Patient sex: F
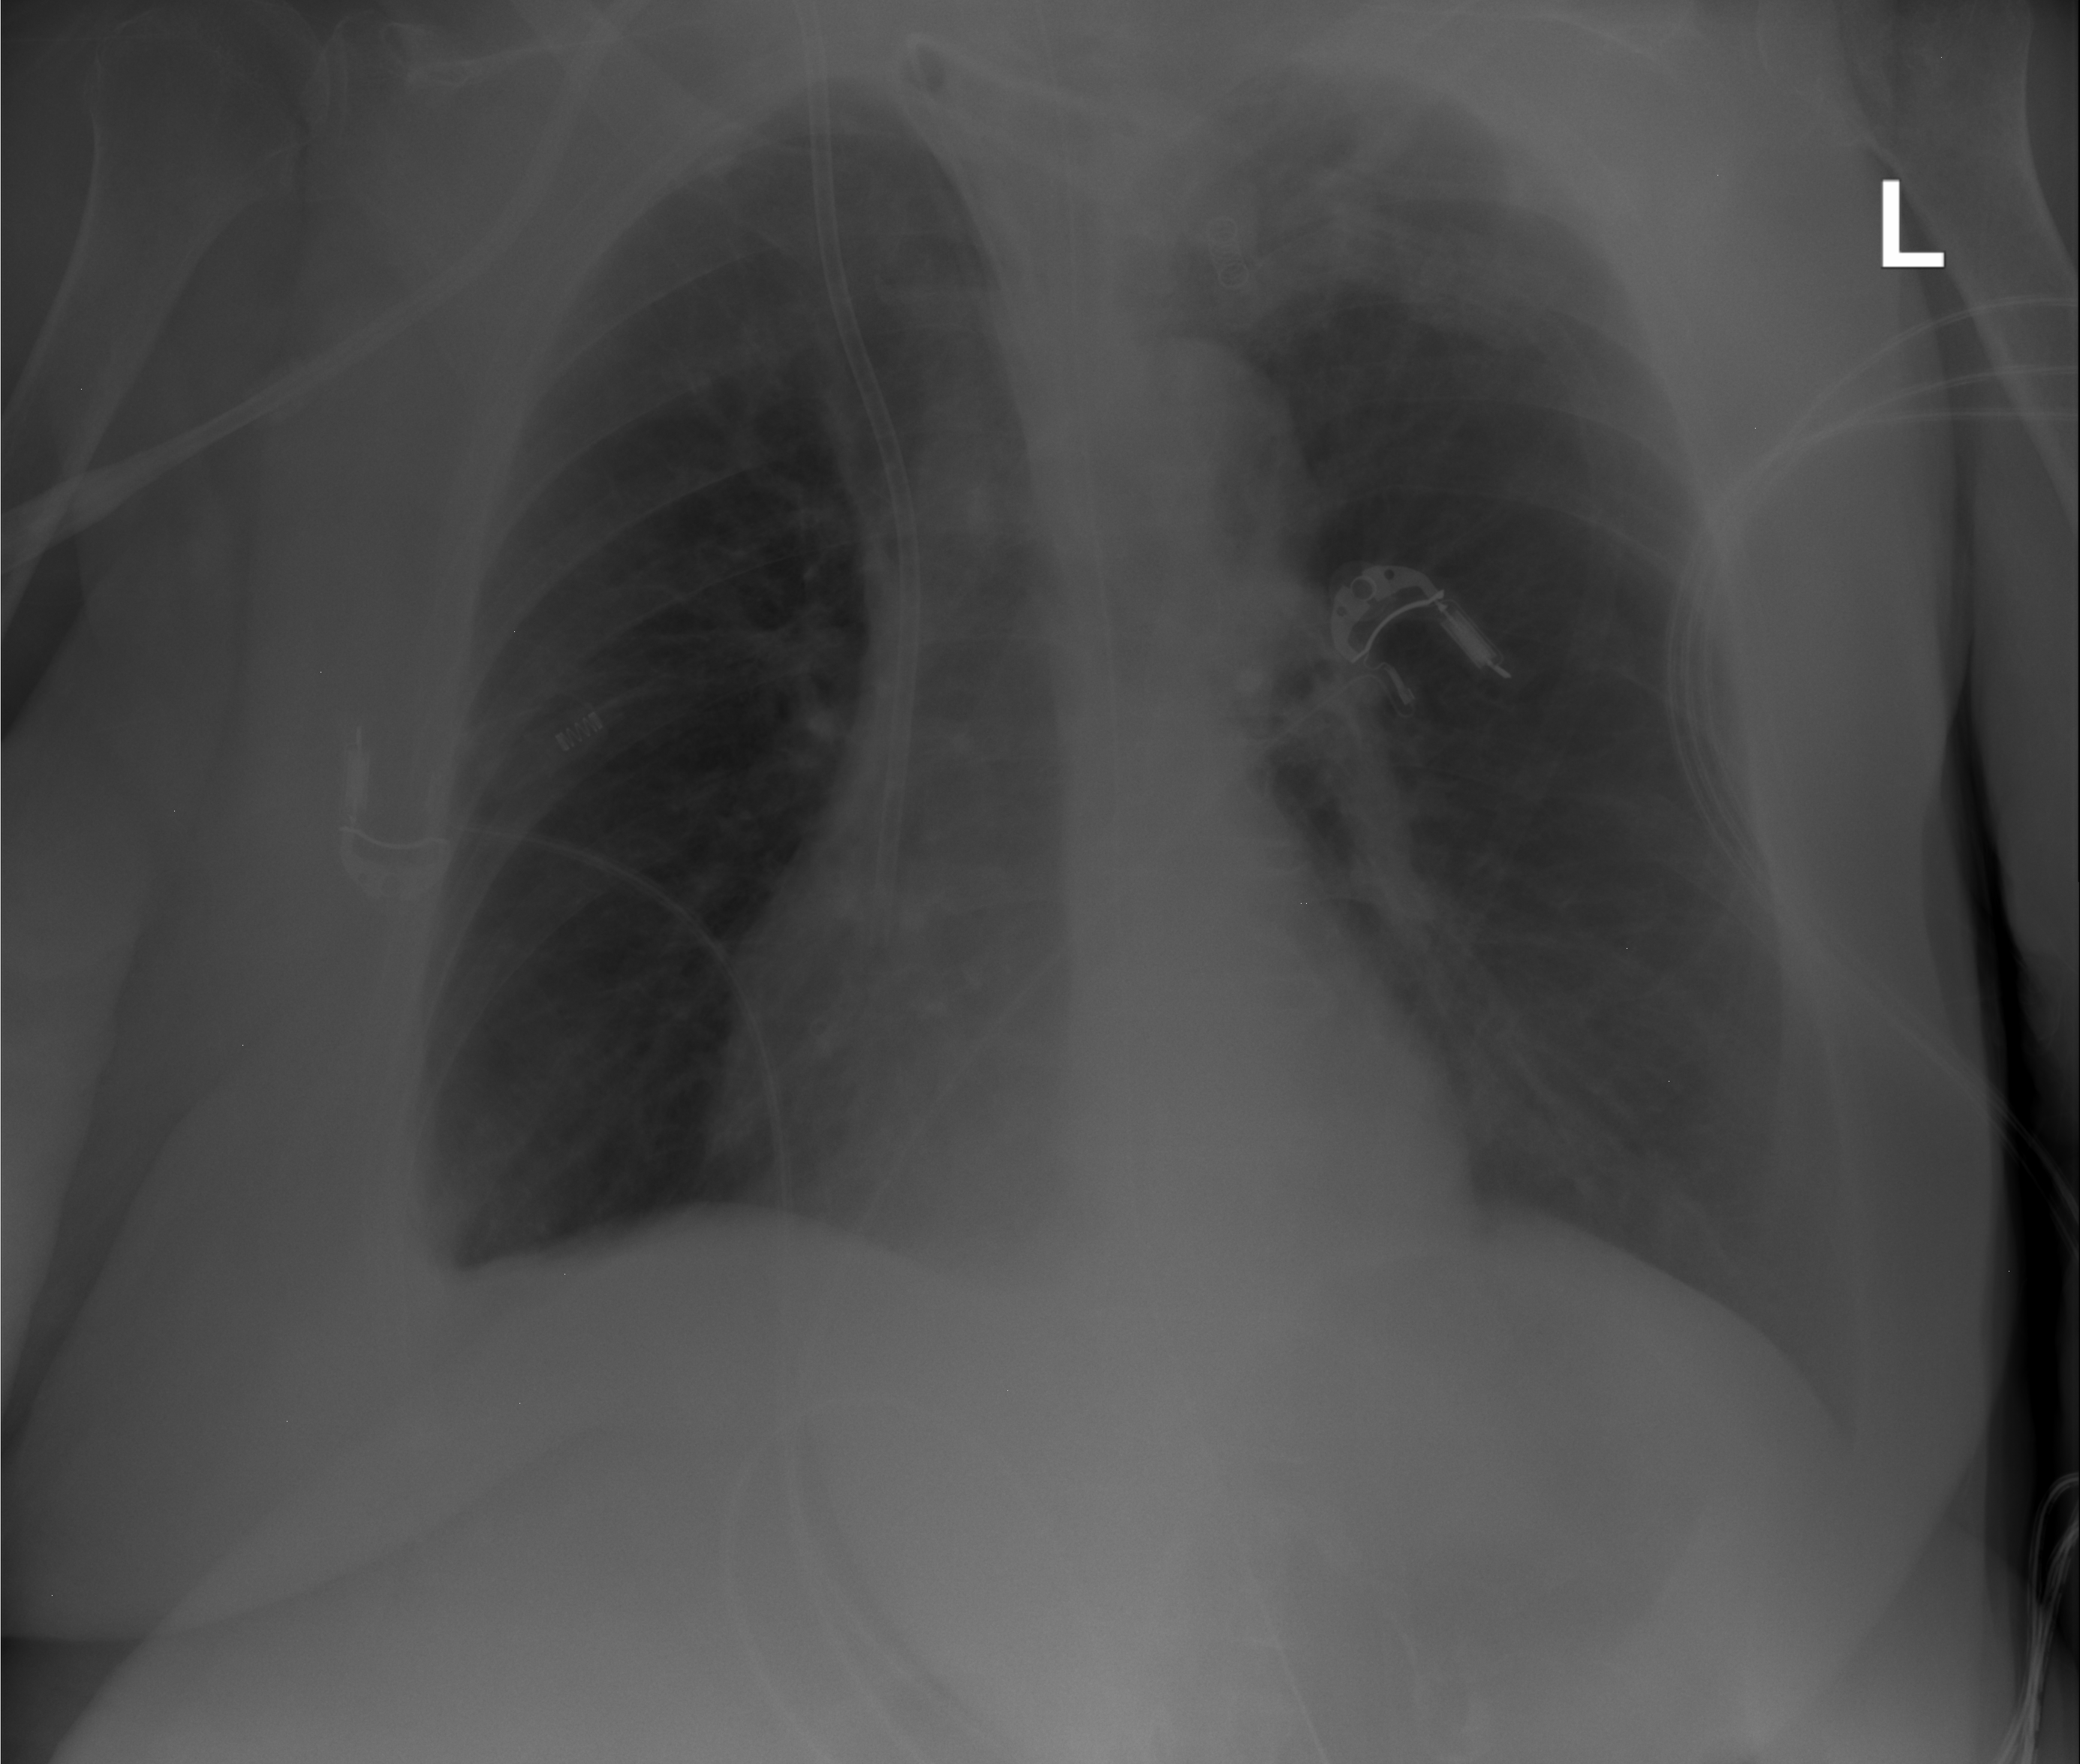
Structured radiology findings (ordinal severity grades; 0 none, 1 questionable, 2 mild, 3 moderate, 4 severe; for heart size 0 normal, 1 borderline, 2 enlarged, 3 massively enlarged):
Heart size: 0
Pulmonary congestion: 0
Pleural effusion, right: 0
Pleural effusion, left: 2
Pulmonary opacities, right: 0
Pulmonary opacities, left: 0
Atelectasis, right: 0
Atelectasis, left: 0